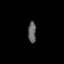
Tissue: lung
Cell type: Fibroblasts
Senescence score: 0.6046
Nuclear area (px): 166
Mean DAPI intensity: 98.06